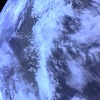
Label: cloud